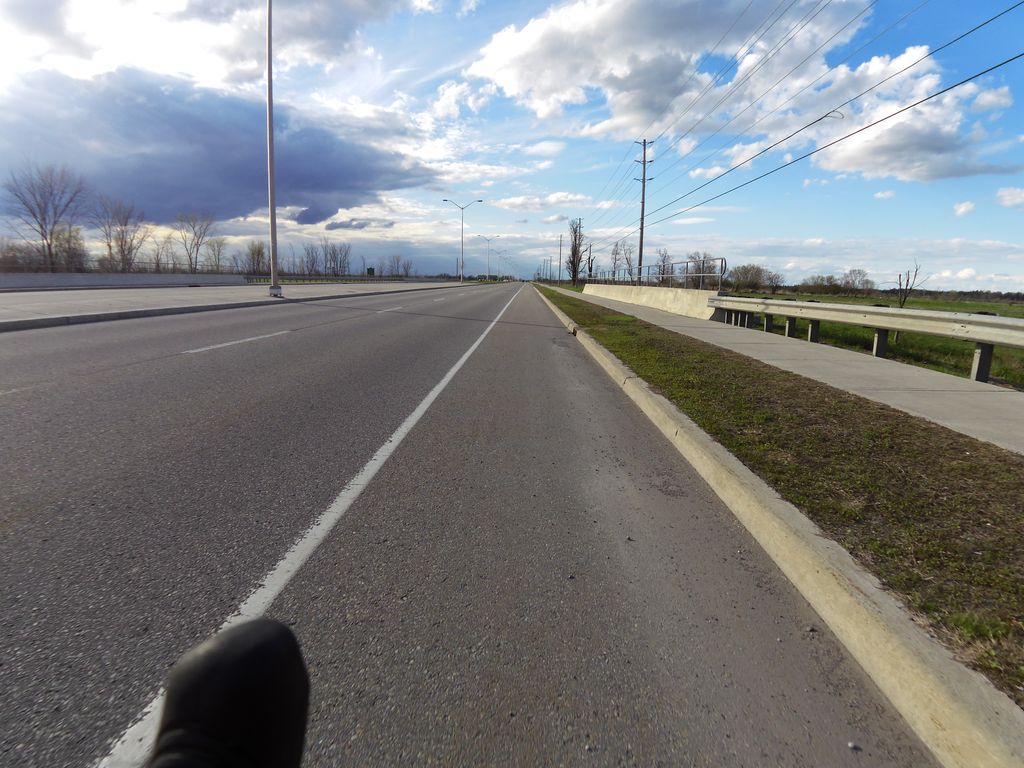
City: ottawa-gatineau